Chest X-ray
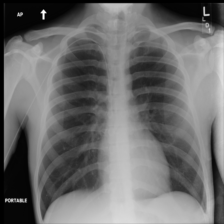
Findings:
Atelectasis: negative
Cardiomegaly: negative
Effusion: negative
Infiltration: negative
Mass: negative
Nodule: negative
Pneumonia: negative
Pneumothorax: negative
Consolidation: negative
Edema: negative
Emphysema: negative
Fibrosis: negative
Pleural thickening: negative
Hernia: negative